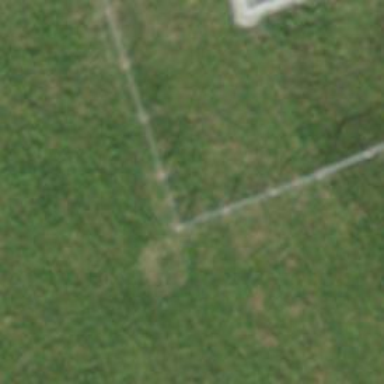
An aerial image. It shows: Fence.